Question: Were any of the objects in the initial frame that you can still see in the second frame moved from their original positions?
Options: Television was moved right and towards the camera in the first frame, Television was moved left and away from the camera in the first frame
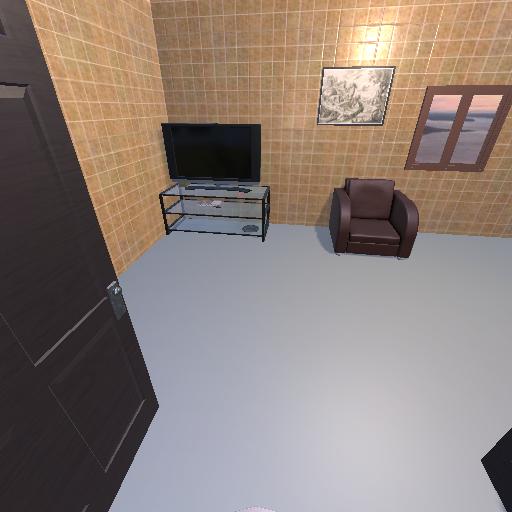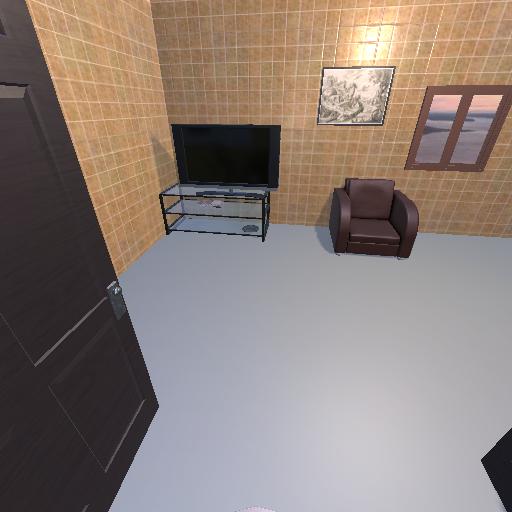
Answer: Television was moved right and towards the camera in the first frame